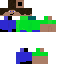
A male human skin with medium skin, wearing brown long hair dressed in a green tshirt and blue pants, featuring a closed mouth.